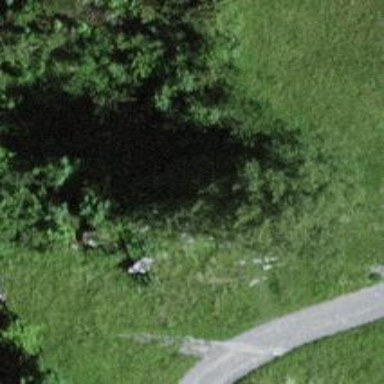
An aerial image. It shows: Bench.